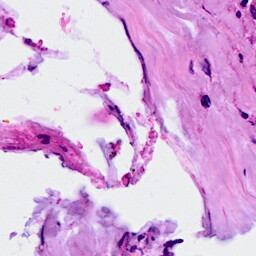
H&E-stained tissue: Breast